Question: I'm trying to set multiple markers using <URL> version works fine.
I have a 'Family' model with 'latitude' and 'longitude' fields as 'type Float'.I'm using Mongoid.
Now In my I do (I have changed the 'beaches' var to 'locations')
'''
var locations = <%= @family %>;
'''
In my I have:
'''
def map
@family=[[24.1411, 78.7935]] #This works fine (shows markers)
lat=Family.last.latitude
lng=Family.last.longitude
@family=[[lat,lng]] #This doesn't work (doesn't show marker)
end
'''
What is wrong here?
In both the cases the rendered 'locations' var is equal to '[[24.1411, 78.7935]]' as below

I'm not using 'gmaps4rails' gem because it doesn't provide reverse geocoding.
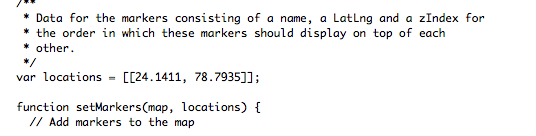
Answer: Replace:
'''
var locations = <%= @family %>;
'''
with:
'''
var locations = <%= raw @family.to_json %>;
'''